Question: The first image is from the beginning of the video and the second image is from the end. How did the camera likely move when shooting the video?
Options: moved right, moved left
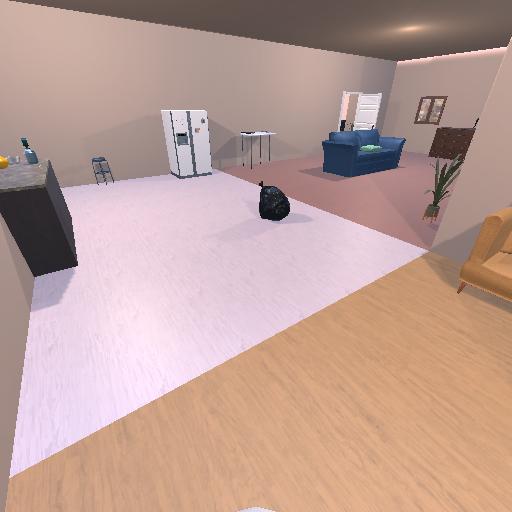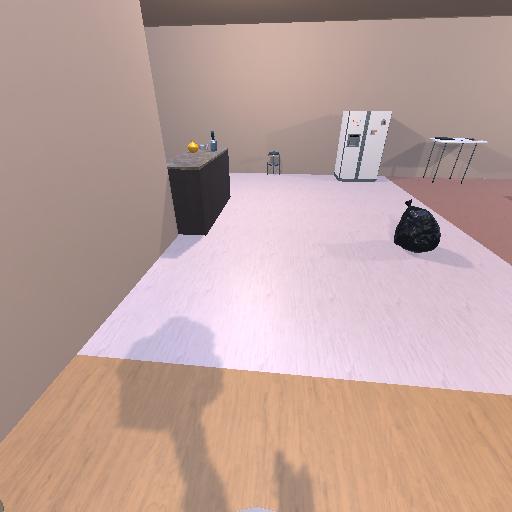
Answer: moved right